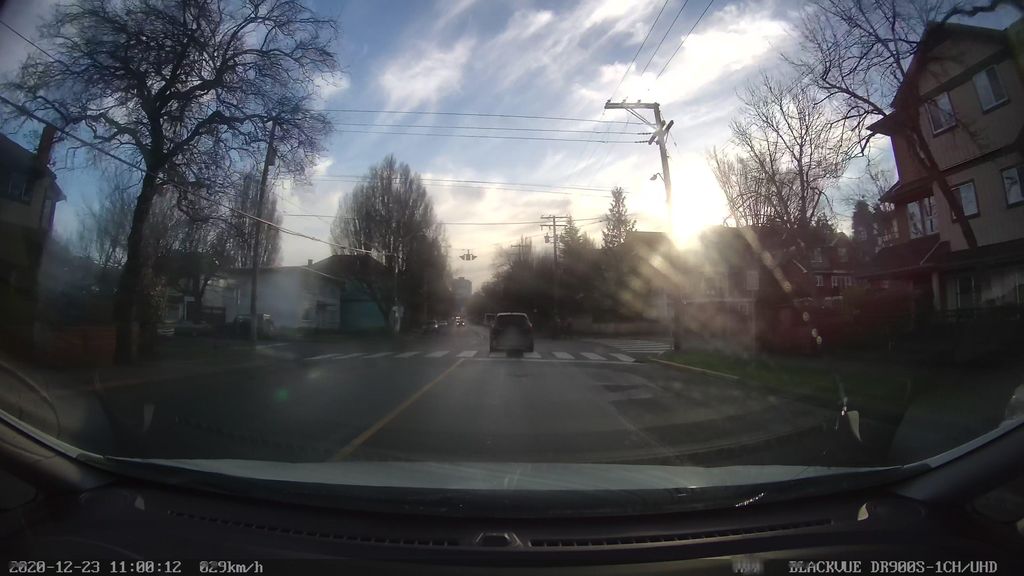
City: victoria